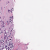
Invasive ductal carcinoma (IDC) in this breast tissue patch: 1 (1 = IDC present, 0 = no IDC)